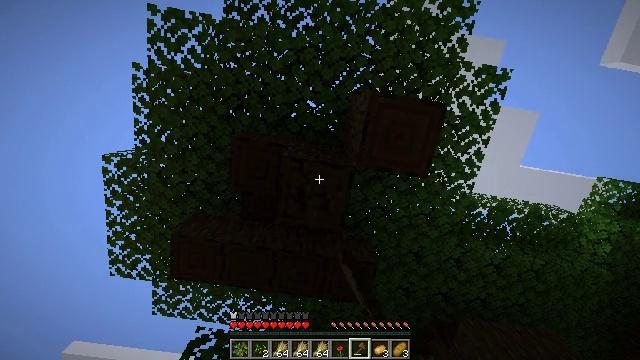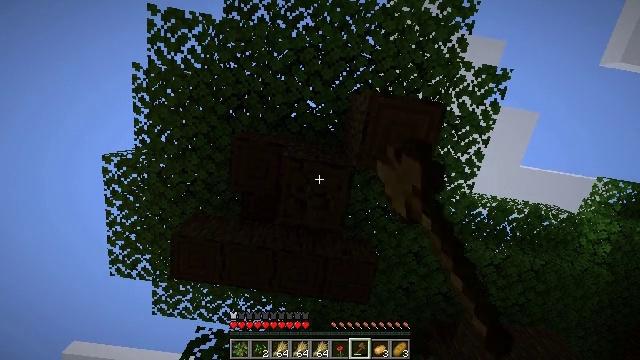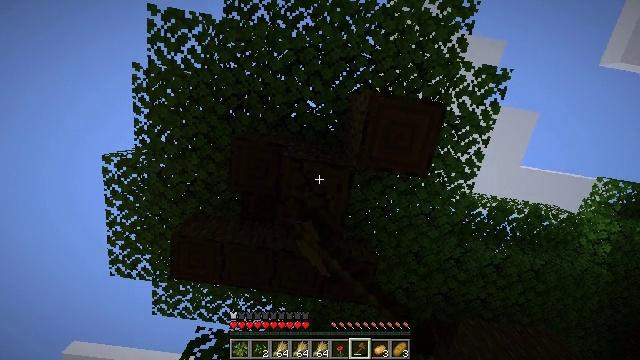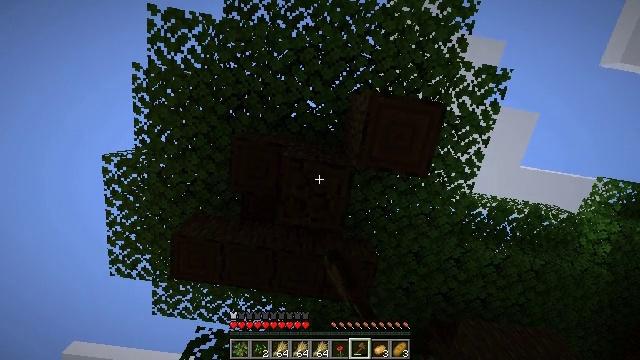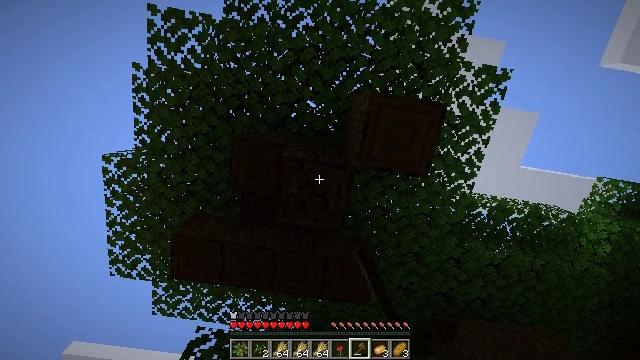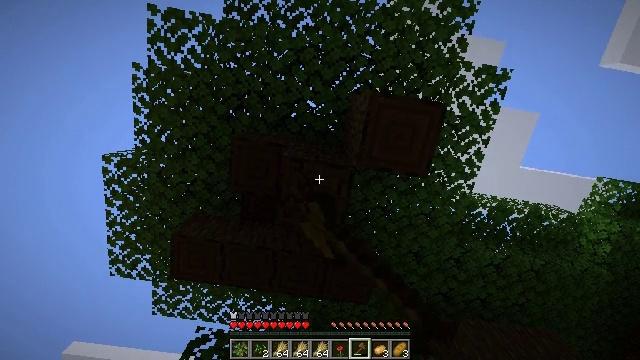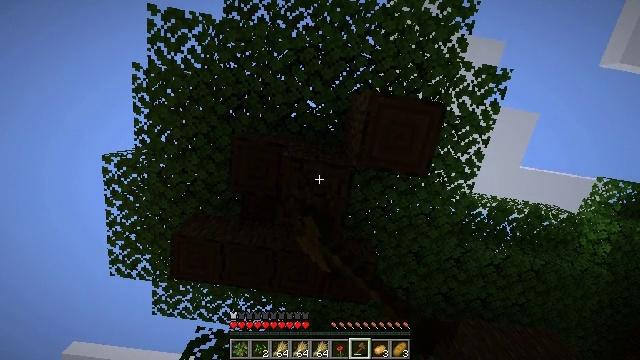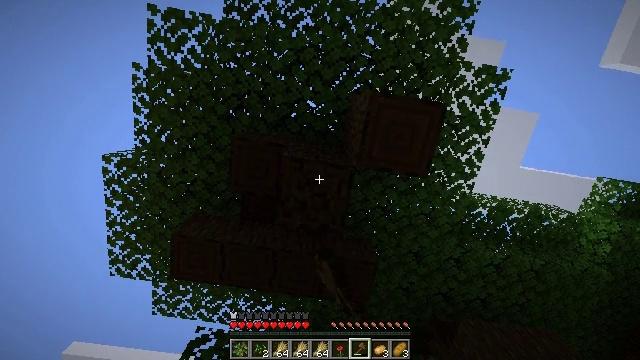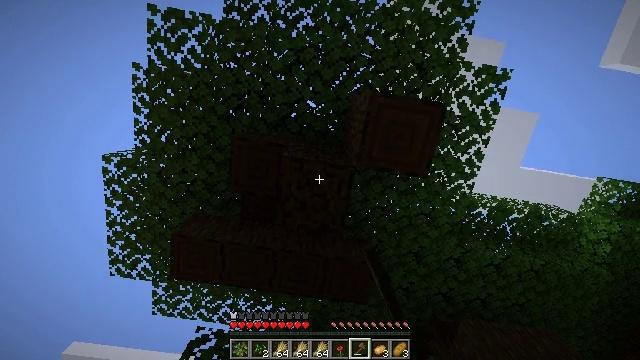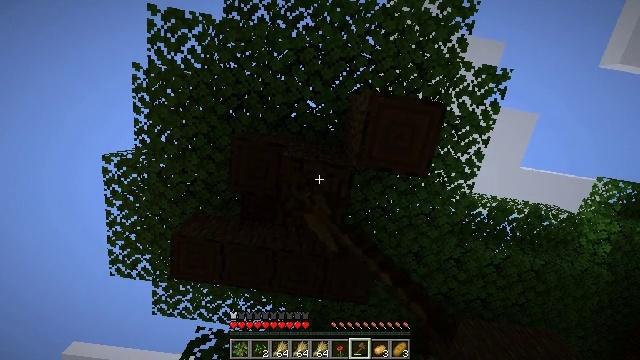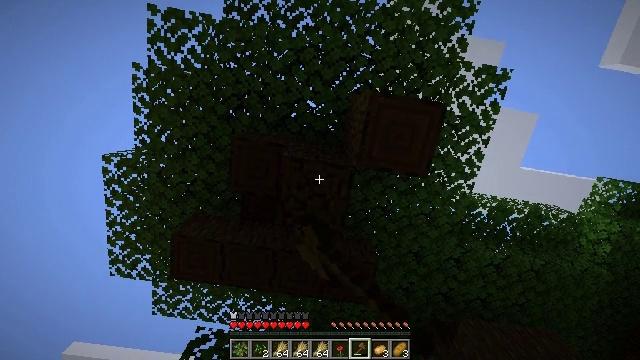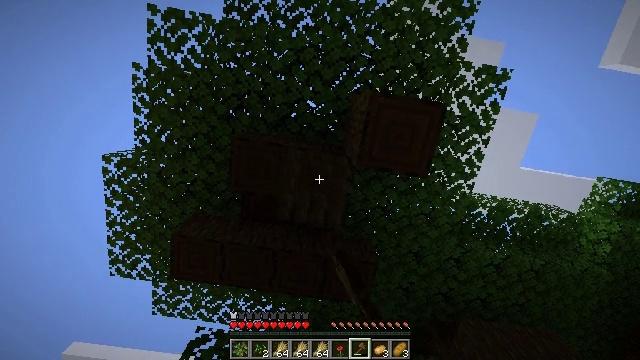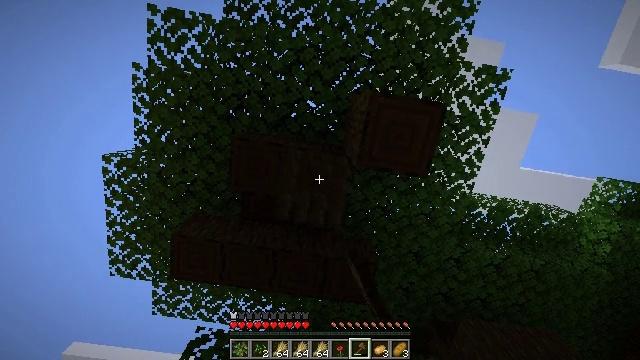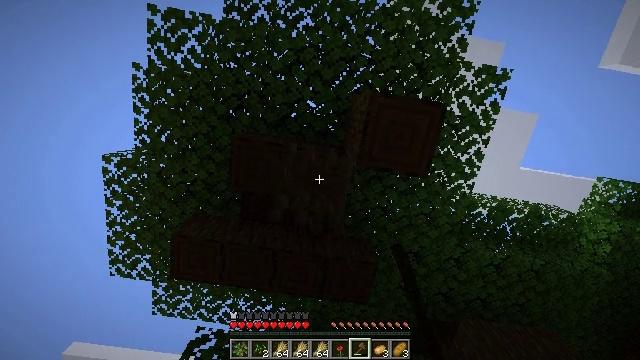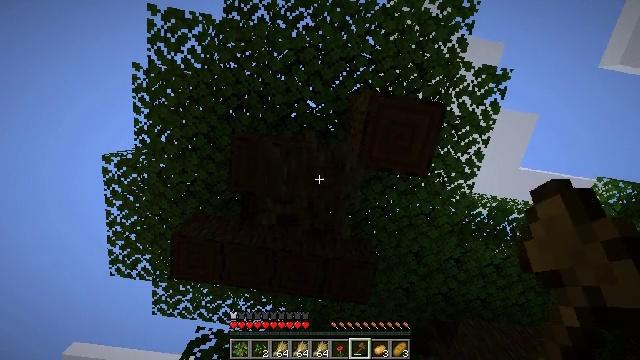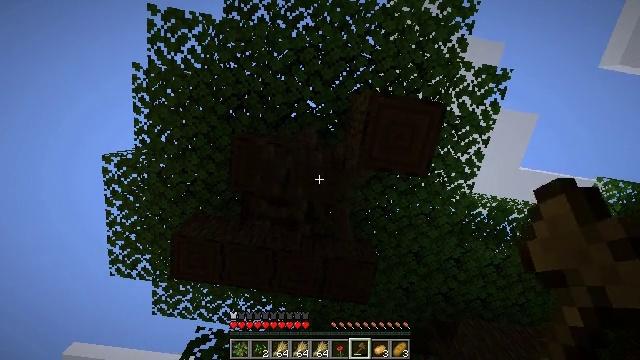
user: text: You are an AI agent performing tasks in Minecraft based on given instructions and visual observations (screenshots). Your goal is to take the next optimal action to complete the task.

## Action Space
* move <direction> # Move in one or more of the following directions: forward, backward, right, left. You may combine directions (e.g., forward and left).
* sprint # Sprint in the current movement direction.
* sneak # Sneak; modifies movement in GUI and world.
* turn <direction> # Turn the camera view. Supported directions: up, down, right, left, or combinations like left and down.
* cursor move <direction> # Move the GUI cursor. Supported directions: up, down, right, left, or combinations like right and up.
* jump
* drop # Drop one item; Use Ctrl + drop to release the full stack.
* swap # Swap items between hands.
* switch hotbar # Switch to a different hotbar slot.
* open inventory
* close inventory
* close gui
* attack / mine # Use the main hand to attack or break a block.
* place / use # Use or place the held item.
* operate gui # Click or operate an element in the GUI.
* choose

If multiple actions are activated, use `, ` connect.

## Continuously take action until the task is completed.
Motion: motion action
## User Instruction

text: Chop down the dark oak log.
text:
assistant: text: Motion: attack / mine
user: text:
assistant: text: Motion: attack / mine
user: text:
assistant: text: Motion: attack / mine
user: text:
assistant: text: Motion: attack / mine
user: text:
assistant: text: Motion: attack / mine
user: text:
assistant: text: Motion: attack / mine
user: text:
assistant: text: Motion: attack / mine
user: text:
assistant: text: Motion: attack / mine
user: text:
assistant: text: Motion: attack / mine
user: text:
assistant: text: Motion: attack / mine
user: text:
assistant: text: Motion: attack / mine
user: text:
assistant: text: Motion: attack / mine
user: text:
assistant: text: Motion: attack / mine
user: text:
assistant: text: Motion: attack / mine
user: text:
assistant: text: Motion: attack / mine
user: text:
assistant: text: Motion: move right, attack / mine
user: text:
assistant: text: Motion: move right, attack / mine
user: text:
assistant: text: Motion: move right, turn right, attack / mine
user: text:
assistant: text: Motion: turn right and up, attack / mine
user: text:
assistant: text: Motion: turn right and up, attack / mine
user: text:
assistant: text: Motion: turn up, attack / mine
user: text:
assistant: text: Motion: turn up, attack / mine
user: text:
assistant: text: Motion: attack / mine
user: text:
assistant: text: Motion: attack / mine
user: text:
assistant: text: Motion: attack / mine
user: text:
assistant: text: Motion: attack / mine
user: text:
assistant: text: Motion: attack / mine
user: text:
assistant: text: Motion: attack / mine
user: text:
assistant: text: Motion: attack / mine
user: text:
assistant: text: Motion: attack / mine